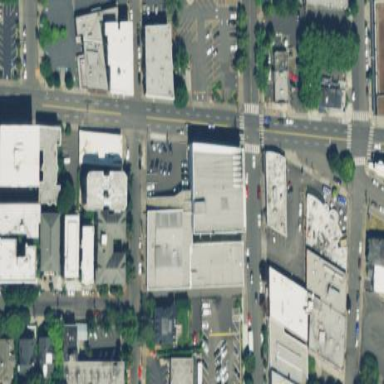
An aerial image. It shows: Building housing car shop.